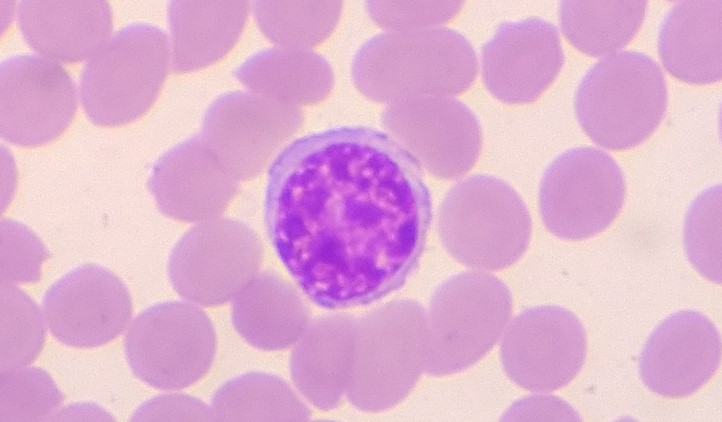
White blood cell type: Lymphocyte